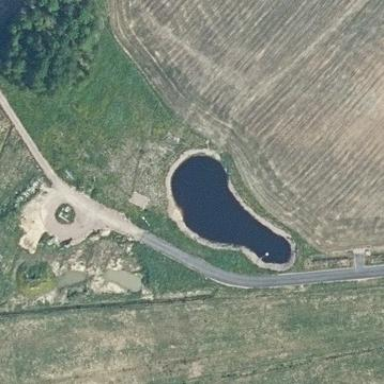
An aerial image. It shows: Peaceful pond surrounded by nature.